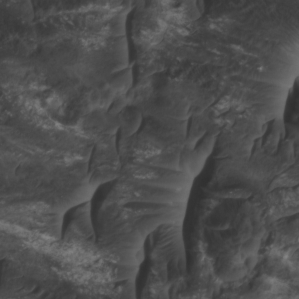
Label: non_frost